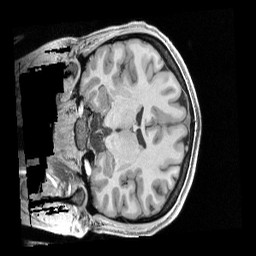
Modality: T1w
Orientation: coronal
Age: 21
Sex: male
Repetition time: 2.4 s
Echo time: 0.00222 s